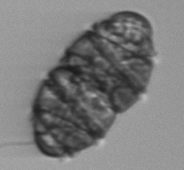
Label: Margalefidinium